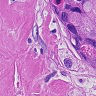
Metastatic tissue present: yes